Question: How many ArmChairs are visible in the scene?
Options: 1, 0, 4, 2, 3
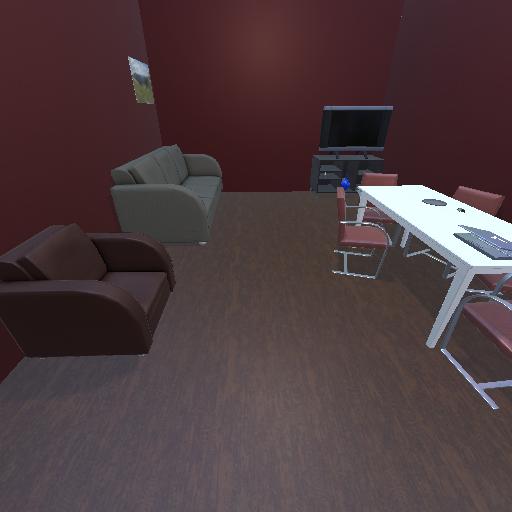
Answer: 1